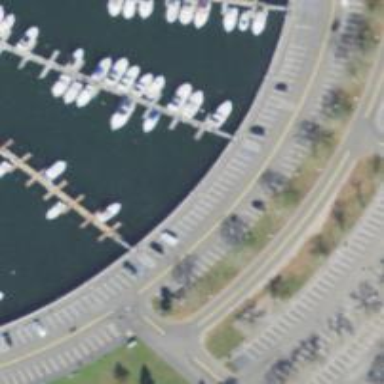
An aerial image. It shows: Pier located along footway.